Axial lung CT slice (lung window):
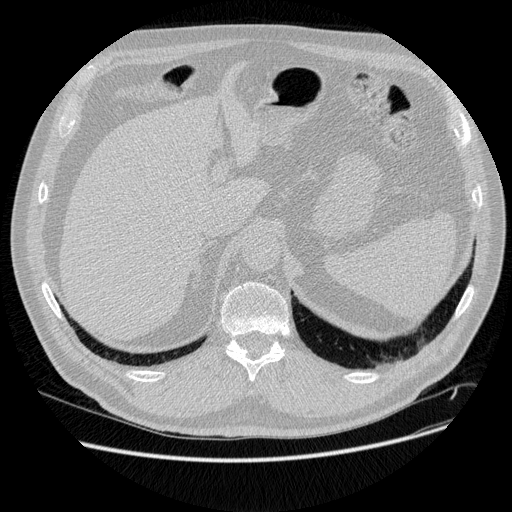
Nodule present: no